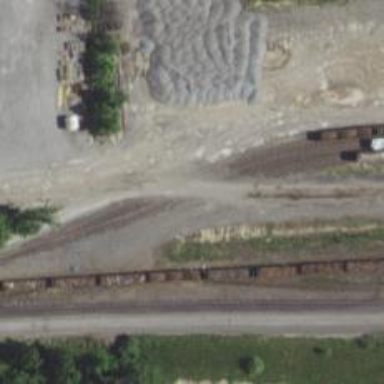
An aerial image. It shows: Railway yard used for servicing trains.